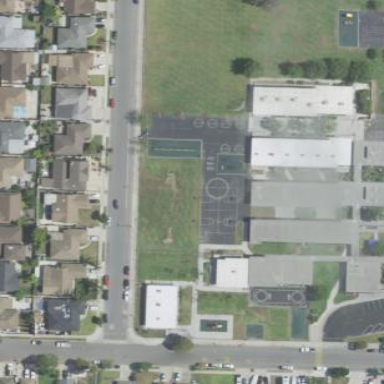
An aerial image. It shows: Schoolyard designated as leisure land.